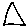
Label: triangle